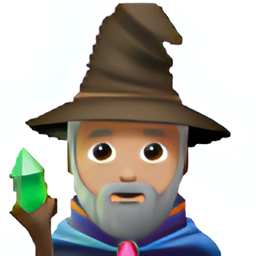
Name: man mage medium light skin tone
Emoji: 🧙🏼‍♂️
Group: People & Body
Sub-group: person-fantasy